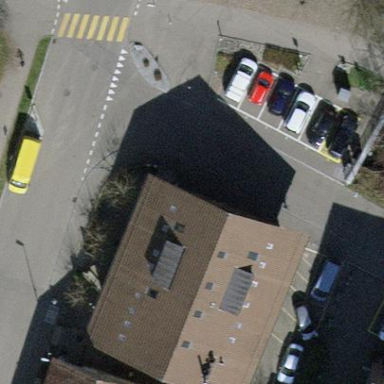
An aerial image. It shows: Street-side parking lot with asphalt surface.